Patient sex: M
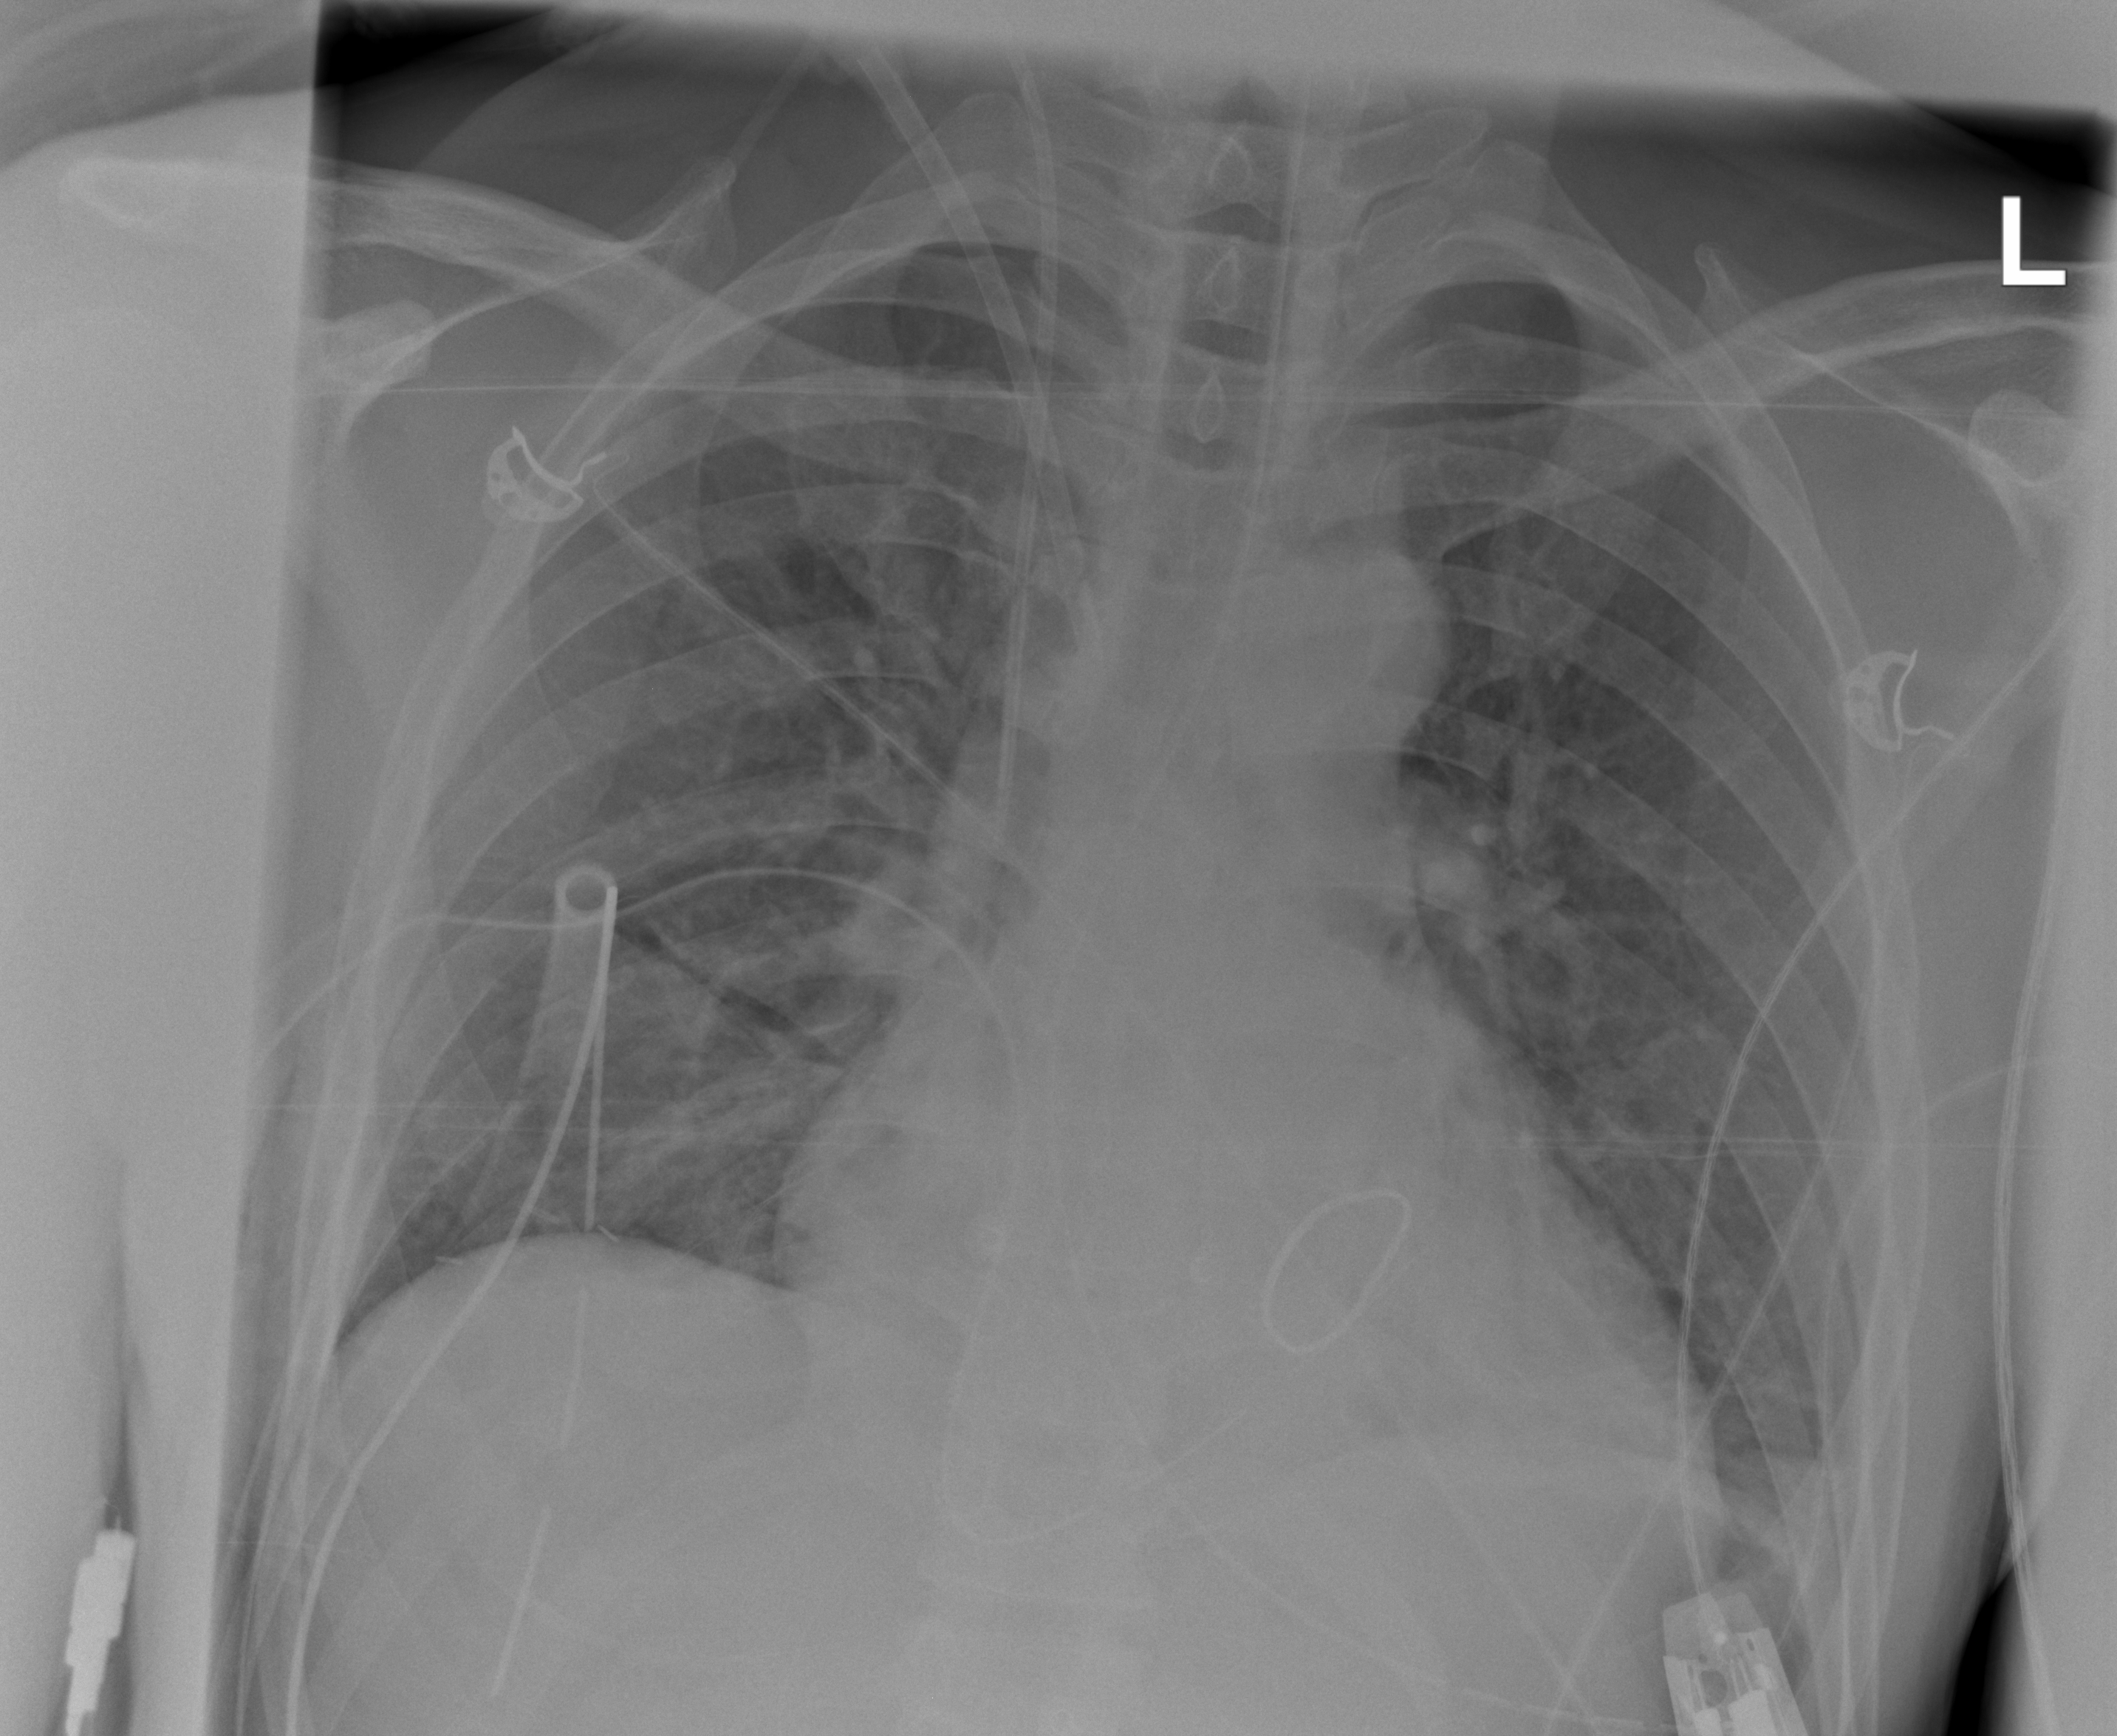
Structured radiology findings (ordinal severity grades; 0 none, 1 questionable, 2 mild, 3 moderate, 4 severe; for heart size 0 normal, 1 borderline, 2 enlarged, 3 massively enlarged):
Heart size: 2
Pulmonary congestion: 3
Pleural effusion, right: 0
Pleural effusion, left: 0
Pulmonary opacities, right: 2
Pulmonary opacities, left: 2
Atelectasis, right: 3
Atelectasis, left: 3